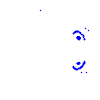
Particle: kaon